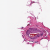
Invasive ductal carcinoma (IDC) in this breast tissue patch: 0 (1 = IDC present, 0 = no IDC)